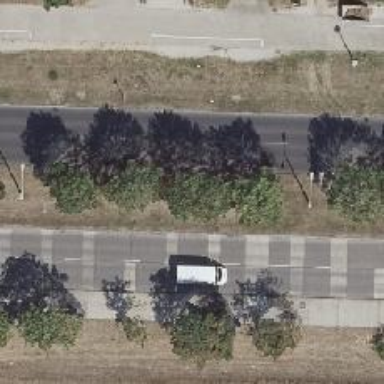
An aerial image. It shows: Avenue lined with broadleaved deciduous trees.